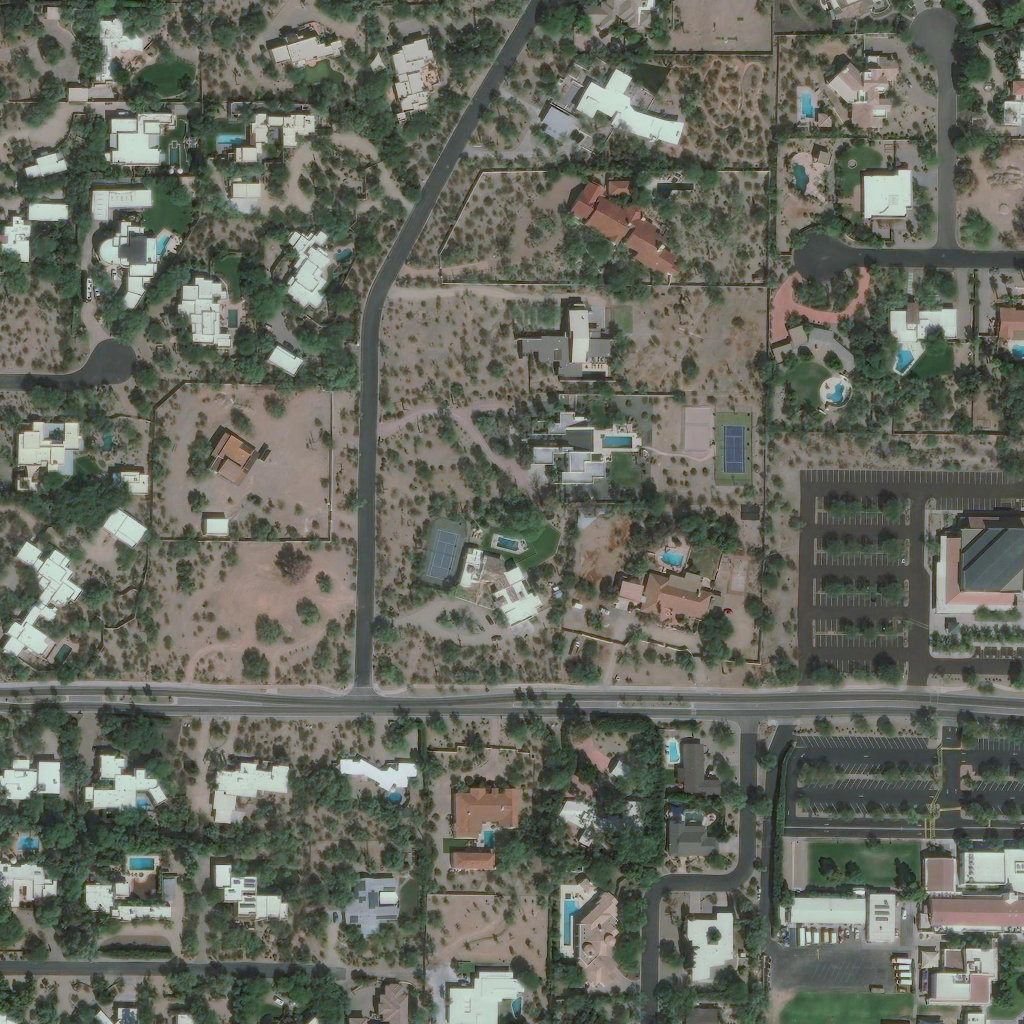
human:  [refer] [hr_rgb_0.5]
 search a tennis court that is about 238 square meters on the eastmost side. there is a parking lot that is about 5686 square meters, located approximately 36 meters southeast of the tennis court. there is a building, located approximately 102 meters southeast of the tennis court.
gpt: <box>[[70, 41, 72, 46, 0]]</box>

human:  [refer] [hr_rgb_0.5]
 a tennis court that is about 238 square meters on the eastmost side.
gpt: <box>[[70, 41, 72, 46, 0]]</box>

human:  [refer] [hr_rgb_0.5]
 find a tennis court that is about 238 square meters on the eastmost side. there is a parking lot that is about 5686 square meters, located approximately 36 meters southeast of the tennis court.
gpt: <box>[[70, 41, 72, 46, 0]]</box>